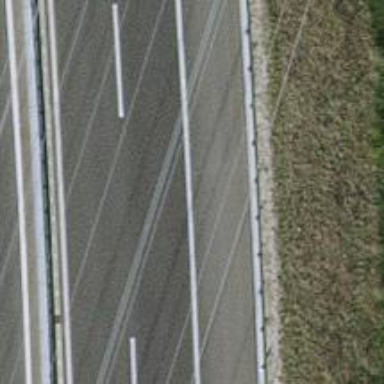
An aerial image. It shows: Motorway.